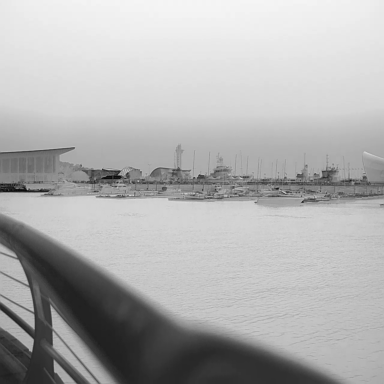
There are 16 objects shown in the infrared image, including five canoes, seven container_ships, and four liners.